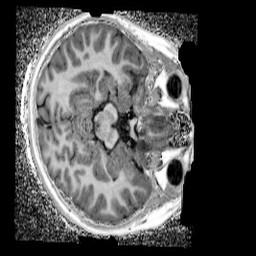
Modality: UNIT1_denoised
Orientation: axial
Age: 11
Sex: female
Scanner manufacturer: siemens
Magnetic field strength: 3 T
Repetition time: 4 s
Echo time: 0.00299 s